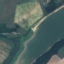
Label: River